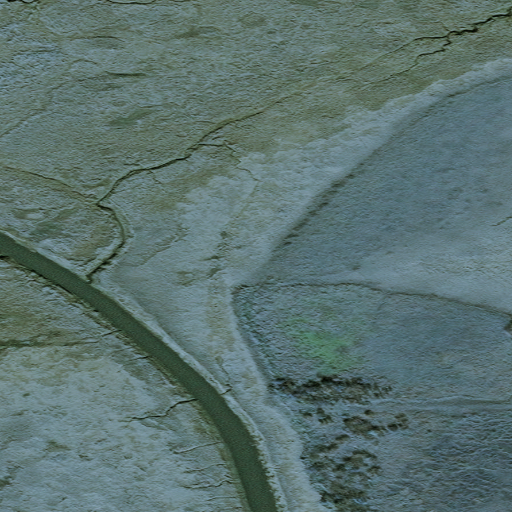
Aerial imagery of cape in Alaska named Eek Point containing only unknown